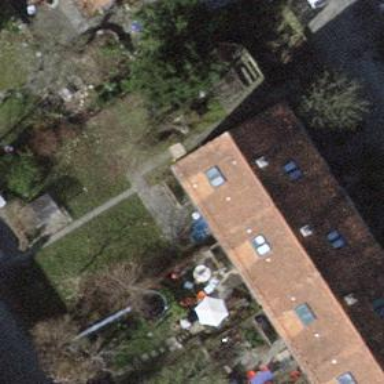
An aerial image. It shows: Beige house with gabled roof covered in orange-red roof tiles. The roof is oriented across the building.